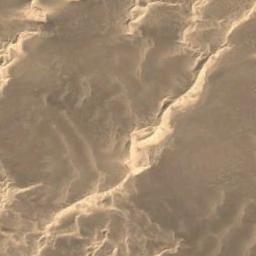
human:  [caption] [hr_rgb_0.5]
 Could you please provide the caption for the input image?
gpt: It is a large piece of yellow desert with wavy stripes .

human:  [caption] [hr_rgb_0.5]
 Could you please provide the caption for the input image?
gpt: There is a small jungle in this desert .

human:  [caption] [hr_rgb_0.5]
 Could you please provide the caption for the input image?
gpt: The desert has deep yellow sand and the desert terrain is rugged .

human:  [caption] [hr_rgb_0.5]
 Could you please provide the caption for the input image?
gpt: The desert is full of yellow sand .

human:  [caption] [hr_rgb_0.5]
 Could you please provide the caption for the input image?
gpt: A yellow desert with some dunes .